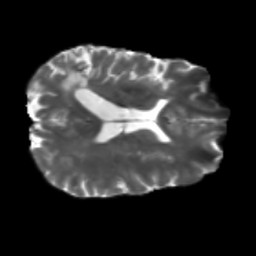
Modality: T2w
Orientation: axial
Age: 42
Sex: male
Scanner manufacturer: siemens
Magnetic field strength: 3 T
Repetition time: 5.25 s
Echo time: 0.08 s